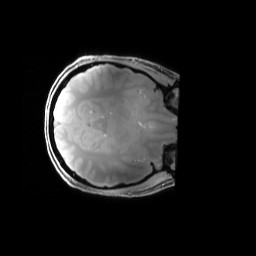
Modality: PDw
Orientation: axial
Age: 24
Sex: female
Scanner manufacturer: siemens
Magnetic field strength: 6.98 T
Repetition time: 1.3 s
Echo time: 0.00231 s